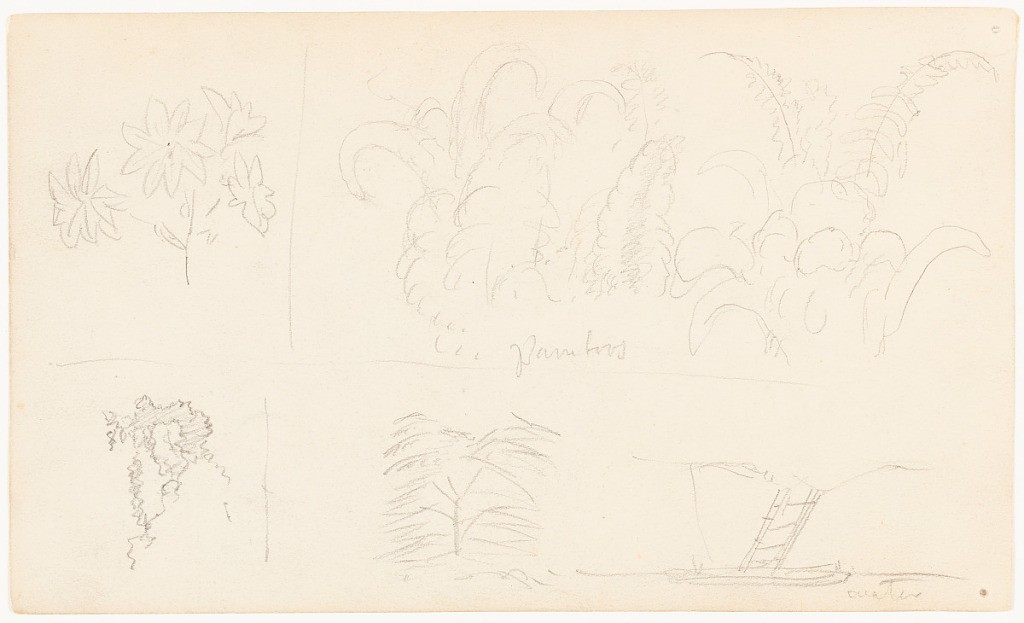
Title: Botanical Studies and a Riverbank, Ecuador
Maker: Frederic Edwin Church, American, 1826–1900
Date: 1857
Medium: Graphite on white wove paper; verso: graphite
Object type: Drawing
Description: Botanical studies with a view of a dock on a river with a canoe. Bamboo trees are visible upper right with anther plant at upper left. Below, vine-covered foliage is shown lower left with a tree at lower center. At lower right, a canoe docked at a ramp on a riverbank is visible.

Verso: Botanical studies with a prominent palm tree shown in detail at center. A lizard on a branch is visible lower right. At lower left, a detail of branches and leaves is included.